Interaction volume radius: 5 \u00c5
Interaction volume height: 20 \u00c5
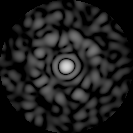
Disorder parameter: 0.825